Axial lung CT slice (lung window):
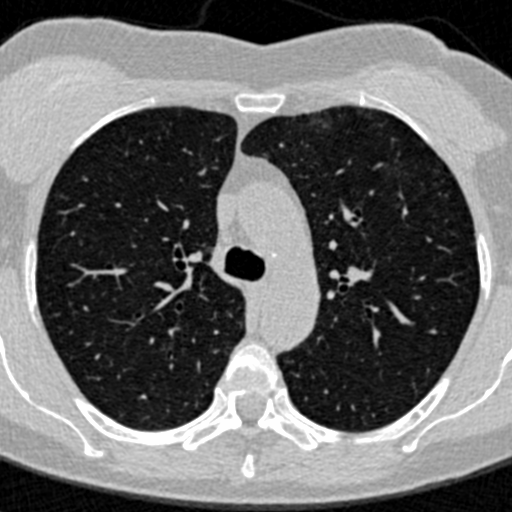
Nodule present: no